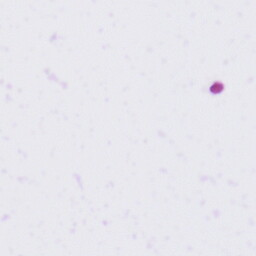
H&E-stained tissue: Tonsil